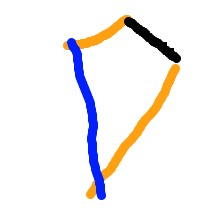
Shape: kite